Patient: sex M, age 60
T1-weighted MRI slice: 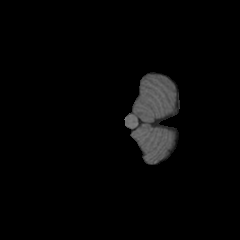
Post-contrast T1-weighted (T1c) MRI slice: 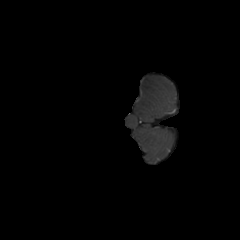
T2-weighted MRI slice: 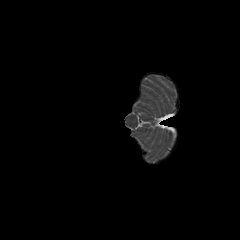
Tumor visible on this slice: no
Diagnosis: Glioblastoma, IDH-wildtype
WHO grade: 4